Field crop: maize
Growth stage: 1
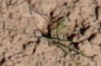
Species: lolium